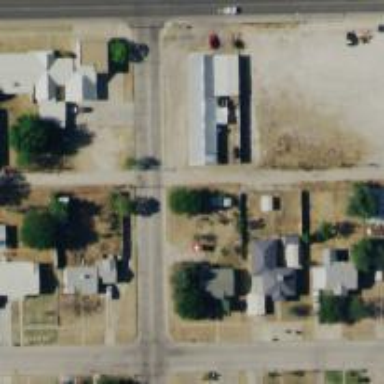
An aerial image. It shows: Alley classified as service road.